Question: In my simple Java written program I can't display the results of 0-10's square root and cube number without displaying one decimal point after? How do I get rid of this?

'''
/*
* To change this template, choose Tools | Templates
* and open the template in the editor.
*/
package assignmenttwo;
/**
*
* @author JordanSimps
*/
public class AssignmentTwo {
/**
* @param args the command line arguments
*/
public static void main(String[] args) {
double Square;
double Cube;
for ( int Number = 0; Number <= 10; Number++ ) {
Square = Number * Number;
Cube = Number * Number * Number;
System.out.printf("%-10s %-10s %-10s
", "Number", "Square", "Cube");
System.out.printf("%-10s %-10s %-10s
", Number, Square, Cube);
}
}
}
'''
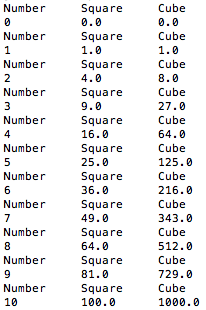
Answer: A very simple way to solve this is to change the type of 'Square' and 'Cube' to 'int' instead of 'double'. (But be sure your result will always be an Integer...)
You can also use a 'DecimalFormat' object, it's pretty easy to understand.
(It also looks more Java... What you did feel a bit like C.)
'''
// this decimal format will display number after the dot only if there is.
// 1256.200 -> 1,256.2 whereas 152.0 -> 152
DecimalFormat df2 = new DecimalFormat( "###,##0.###" );
System.out.println("formated square : "+df2.format(Square));
'''
'''
public static void main(String[] args) {
double Square;
double Cube;
DecimalFormat df2 = new DecimalFormat( "###,##0.###" );
for ( int Number = 0; Number <= 10; Number++ ) {
Square = Number * Number;
Cube = Number * Number * Number;
System.out.println("Number Square Cube");
System.out.println(Number + " " + df2.format(Square) + " " + df2.format(Cube));
}
}
'''
- you change the way the program , your data (you choose integer or double (double precision floating point number)).
In one case your data is stored as integer and therefore can't be a decimal value, in the other case it accept decimal value.
Now it depends on what you want... If you are sure that no decimal value will be added to square and cube and that they won't overflow the integer type (value < 2^31) then you can use the first method- you are just changing the way the computer number.
So your number is always stored as a double precision floating point so it can accept more values and your program will fit a bigger number of use cases.
And when you want to display your number to the user, you tell the computer (using the DecimalFormat object) how you want to do it.
In my example I said I want 3 number after the decimal point only if there is significant ones to display. You can have more details looking <URL>
IMHO, I would advise the second method.